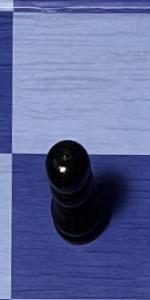
Label: Pawn_Black